Interaction volume radius: 5 \u00c5
Interaction volume height: 25 \u00c5
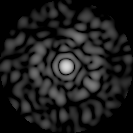
Disorder parameter: 0.8324